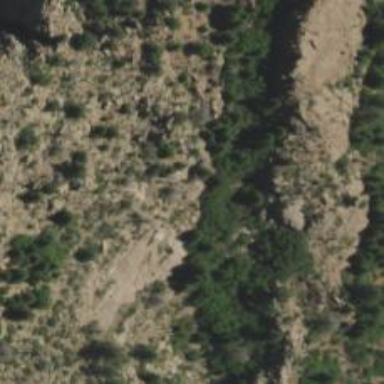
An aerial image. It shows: Natural cliff.